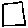
Label: square